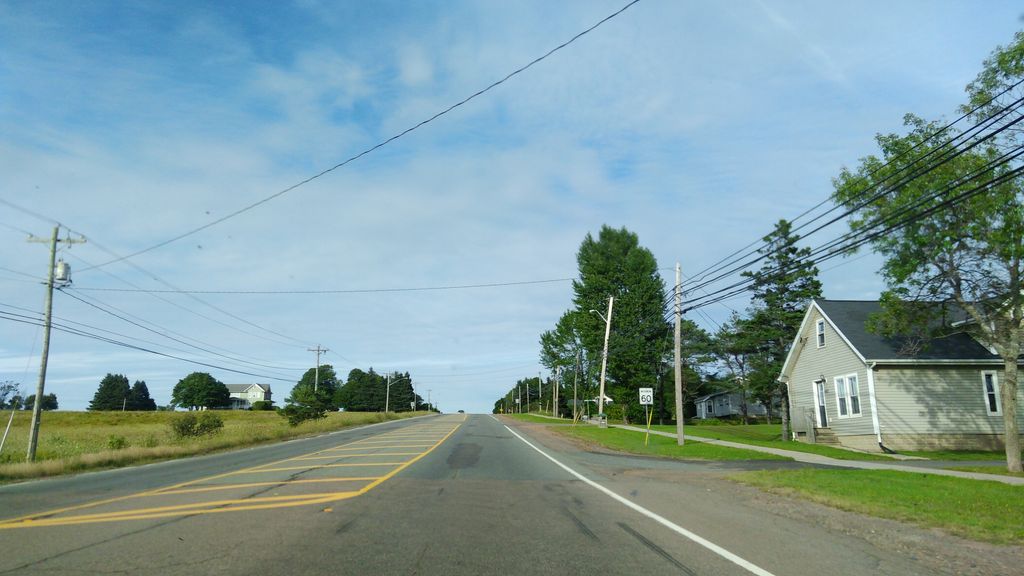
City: charlottetown